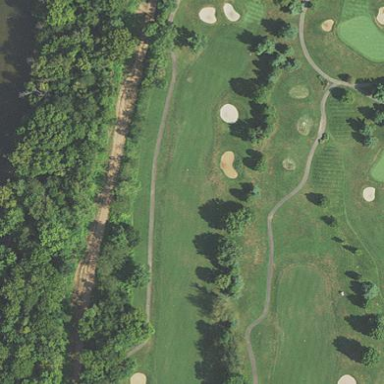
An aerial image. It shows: Grassy fairway on golf course.